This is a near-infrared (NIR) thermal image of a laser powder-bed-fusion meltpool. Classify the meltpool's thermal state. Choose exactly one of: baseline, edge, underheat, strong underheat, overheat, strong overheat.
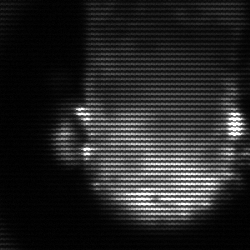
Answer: baseline